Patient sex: M
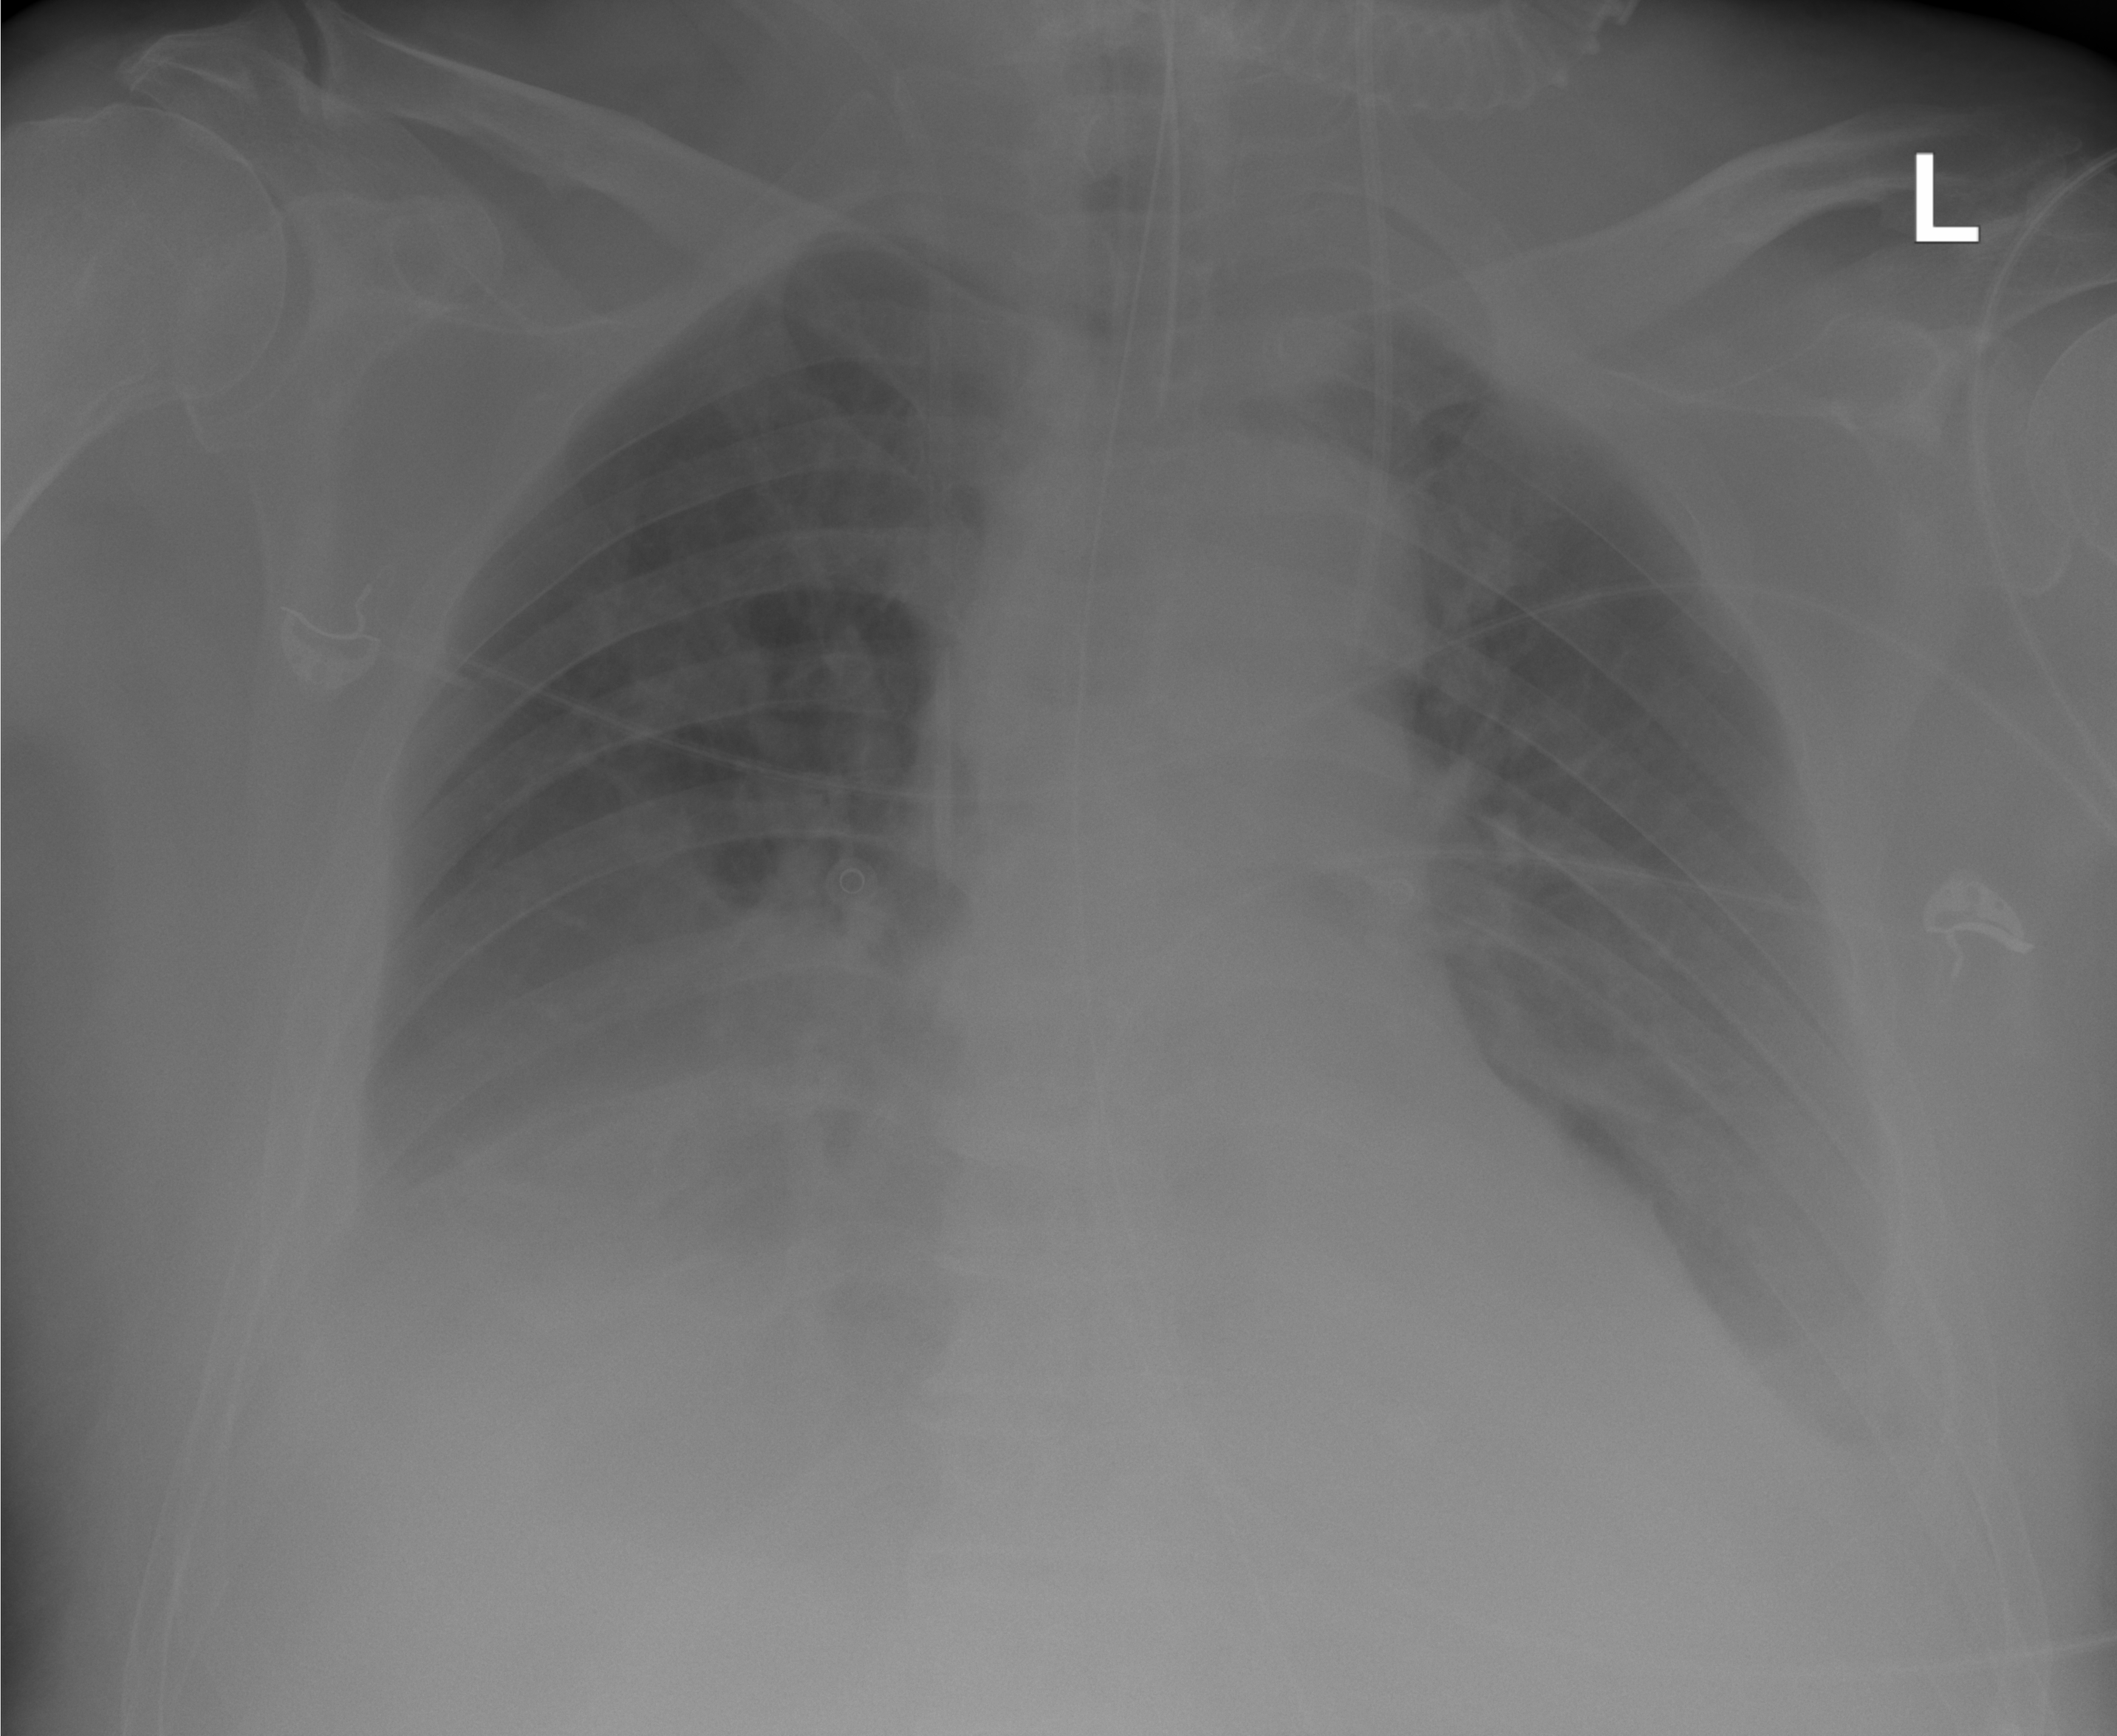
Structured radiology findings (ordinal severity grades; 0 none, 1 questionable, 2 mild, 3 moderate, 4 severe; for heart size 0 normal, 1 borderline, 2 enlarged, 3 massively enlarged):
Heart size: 0
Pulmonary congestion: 1
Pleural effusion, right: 2
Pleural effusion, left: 2
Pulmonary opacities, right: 1
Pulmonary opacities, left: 0
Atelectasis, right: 2
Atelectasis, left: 2